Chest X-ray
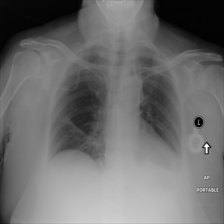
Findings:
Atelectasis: positive
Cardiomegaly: negative
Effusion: negative
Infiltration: negative
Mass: negative
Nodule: negative
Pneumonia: negative
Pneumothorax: negative
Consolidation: negative
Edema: negative
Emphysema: negative
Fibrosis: negative
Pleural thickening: negative
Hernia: negative